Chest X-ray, AP view. Patient: 62 years old, sex F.
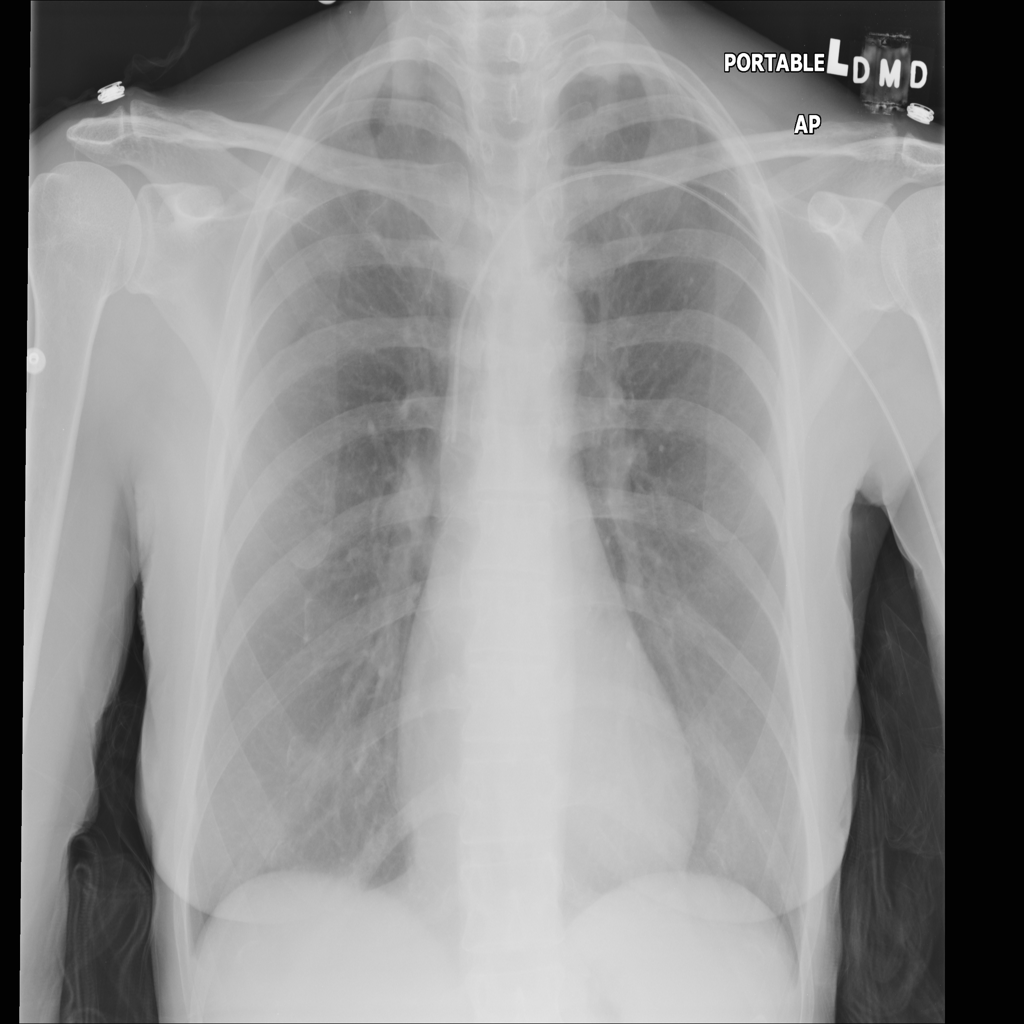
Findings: No Finding